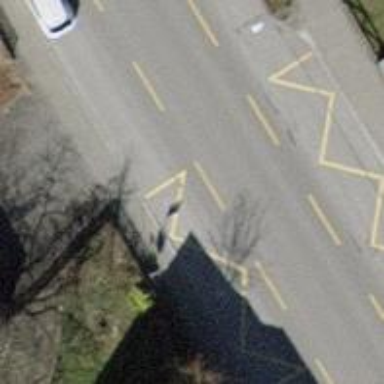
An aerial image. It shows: Bus stop equipped with public transport stop position.